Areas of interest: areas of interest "Tennis Court"
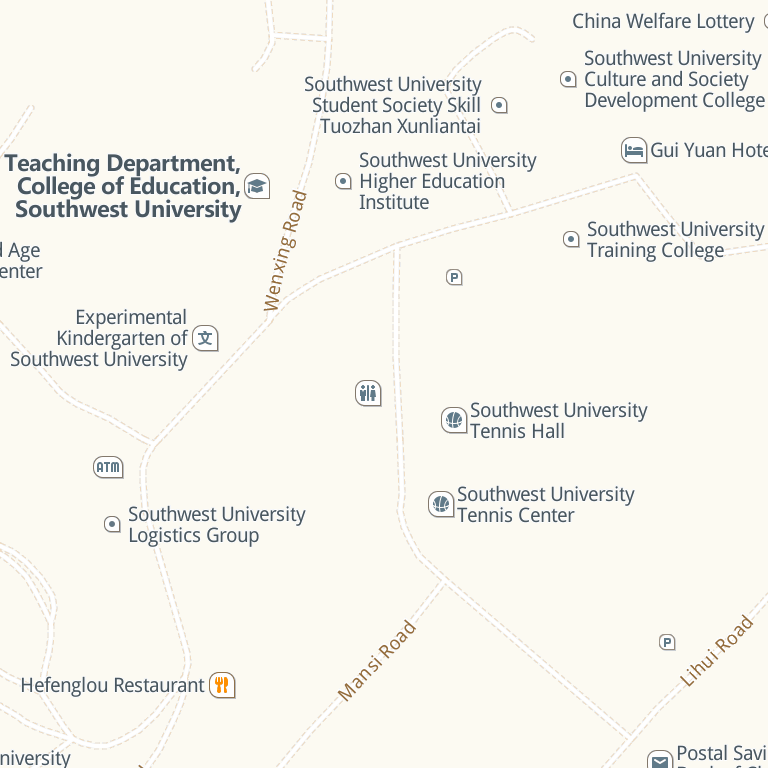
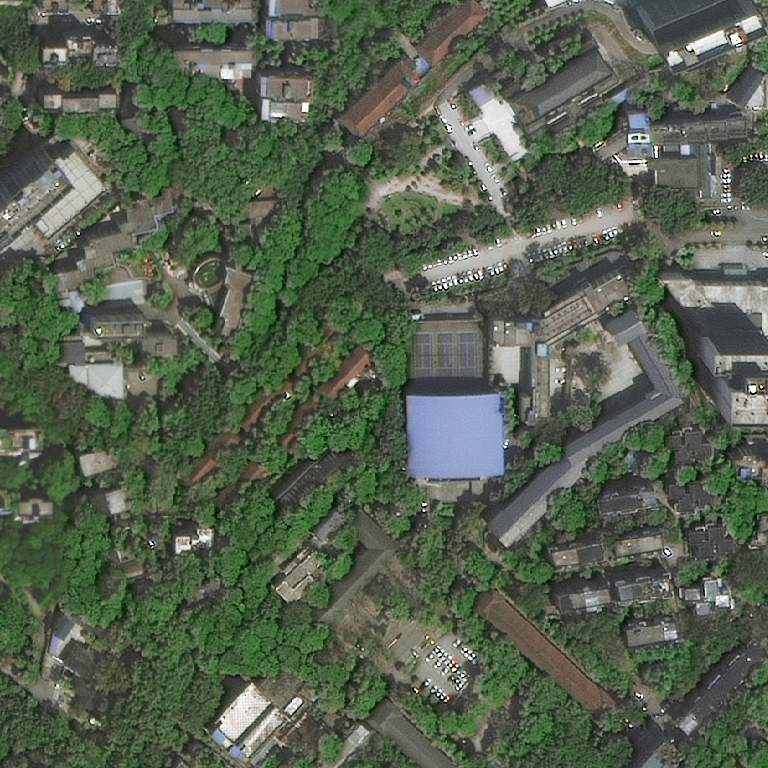